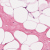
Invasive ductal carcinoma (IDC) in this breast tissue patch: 0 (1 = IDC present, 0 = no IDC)